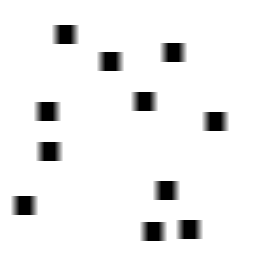
Squares: 11
Triangles: 0
Stars: 0
Total shapes: 11